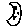
Label: moon